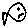
Label: fish